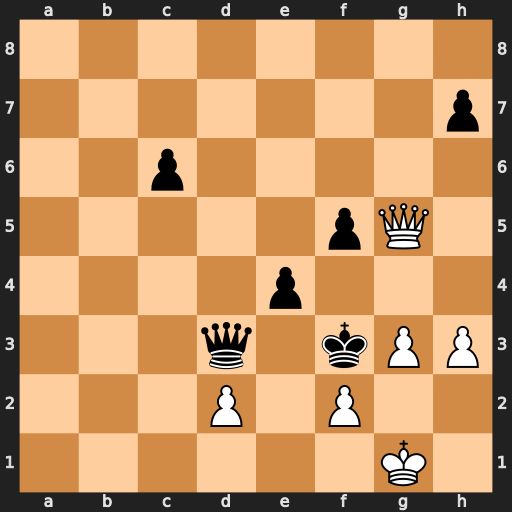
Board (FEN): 8/7p/2p5/5pQ1/4p3/3q1kPP/3P1P2/6K1
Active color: w
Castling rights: -
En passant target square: -
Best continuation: Qh5#